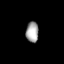
Tissue: lung
Cell type: Others
Senescence score: 0.2173
Nuclear area (px): 255
Mean DAPI intensity: 163.839